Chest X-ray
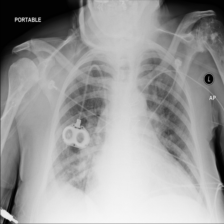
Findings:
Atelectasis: negative
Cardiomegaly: positive
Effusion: negative
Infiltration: negative
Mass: negative
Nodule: negative
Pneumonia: negative
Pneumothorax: negative
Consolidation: negative
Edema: negative
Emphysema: negative
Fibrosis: negative
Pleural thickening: negative
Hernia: negative